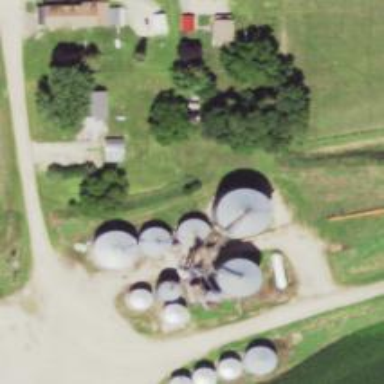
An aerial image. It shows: Silo.